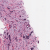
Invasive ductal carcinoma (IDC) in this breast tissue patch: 0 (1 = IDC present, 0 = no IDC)